Question: If I enter in with and I it, It the of and Text is shown in . How to Control this type of Text in DIV with Fixed Width?
<URL>

I am providing the Code here too OR Visit my JsFiddle DEMO
'''
<table border="0" width="500" cellspacing="0">
<tbody class="append_data"></tbody>
<tr>
<td>
<textarea name="description" id="description"></textarea>
<p>
<a href="javascript:void(0);" class="add_more">Add More</a>
</p>
</td>
</tr>
</table>
'''
'''
#description{
width:400px;
}
.description_text{
border:#333333 solid 1px;
width:400px !important;
}
'''
'''
$('.add_more').click(function()
{
var description = $('#description').val();
$(".append_data").append('<div class="description_text">'+description+'</div><br><br>');
});
'''
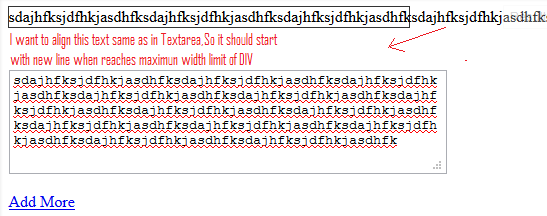
Answer: You might be looking to wrap the text in the div:
css:
'''
#description{
width:400px;
}
.description_text{
border:#333333 solid 1px;
width:400px !important;
}
.append_data{
white-space: pre-wrap; /* CSS3 */
white-space: -moz-pre-wrap; /* Firefox */
white-space: -pre-wrap; /* Opera <7 */
white-space: -o-pre-wrap; /* Opera 7 */
word-wrap: break-word; /* IE */
}
'''
<URL>